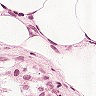
Metastatic tissue present: no